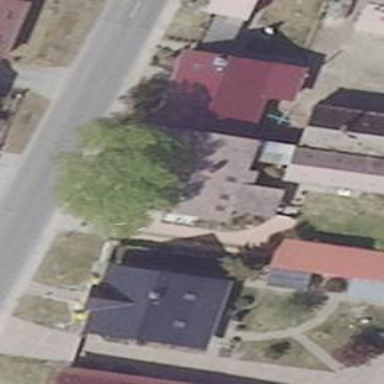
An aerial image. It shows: Flat-roofed house.